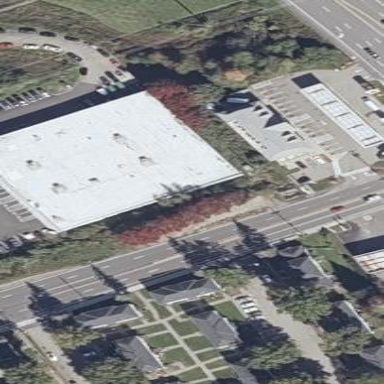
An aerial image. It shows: Car shop building.